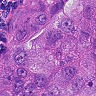
Metastatic tissue present: yes